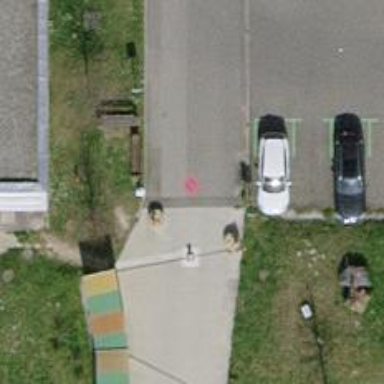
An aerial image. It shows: Rising bollard barrier.